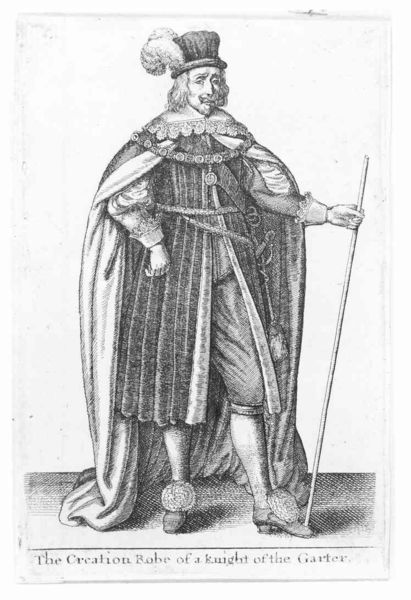
Titel: The Creation Robe of a knight of the Garter
Künstler: Wenzel Hollar
Standort: Karlsruhe
Institution: Staatliche Kunsthalle Karlsruhe
Schlagwörter: hands, hat, king, stockings, white, belt, black, collar, dress, face, hair, lace, nose, painting, portrait, robe, gown, print, feather, man, head, eyes, knight, male, drawing, coat, mouth, beard, human, arms, cape, cheeks, cloak, garment, pants, shoe, shoes, engraving, hut, legs, fingers, cane, stick, standing, staff, mustache, can, cuffs, herr, nobleman, brows, heels, creation, plume, he, rod, garb, pantaloons, heel, creation robe, garter, knight of the garter, mister